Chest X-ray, PA view. Patient: 61 years old, sex F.
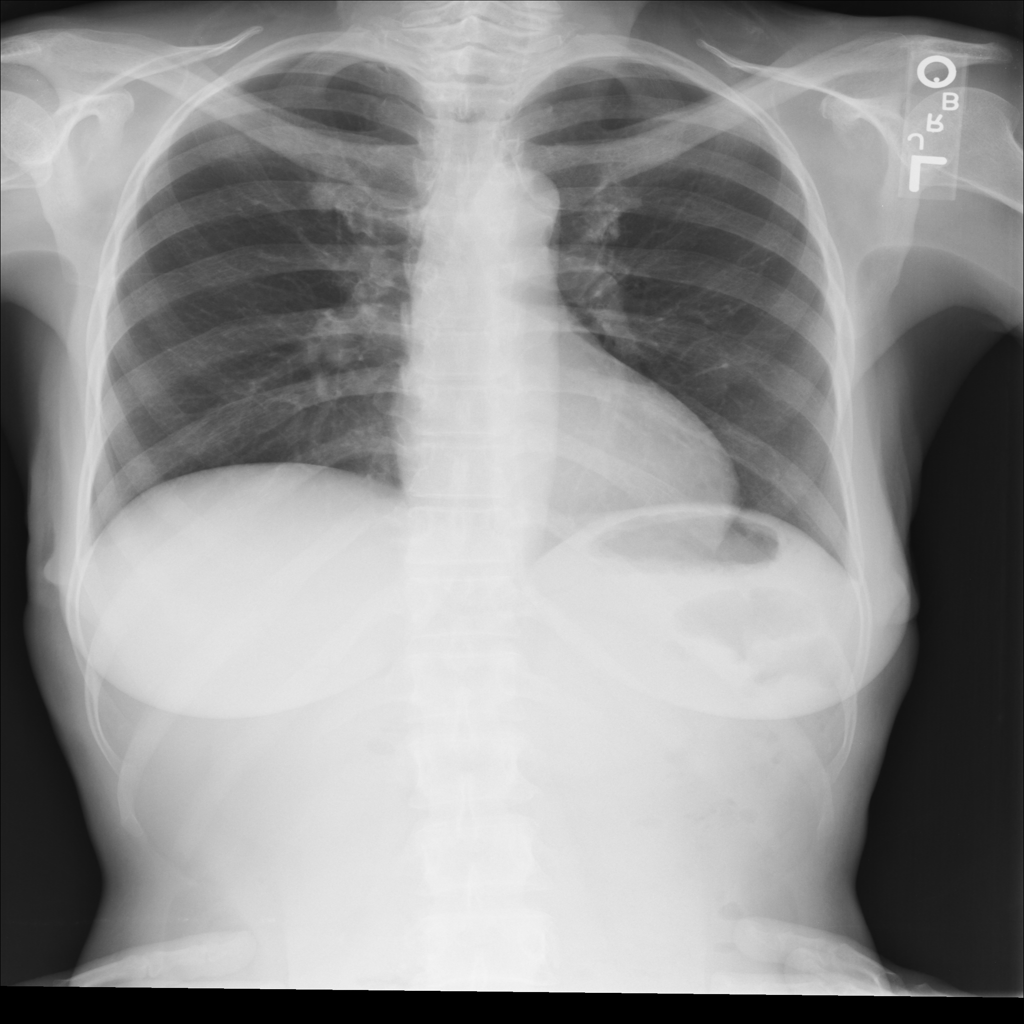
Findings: No Finding